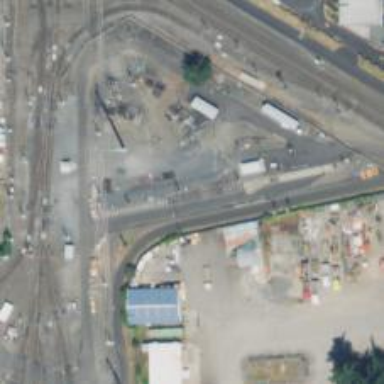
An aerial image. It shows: Light rail railway.